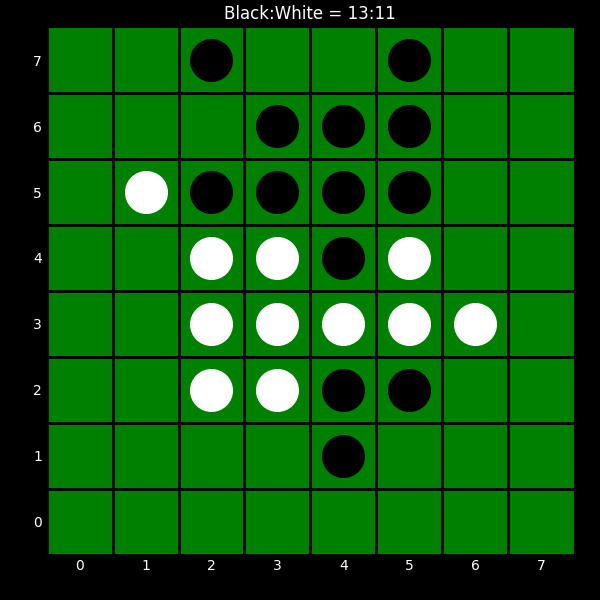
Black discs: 13
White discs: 11